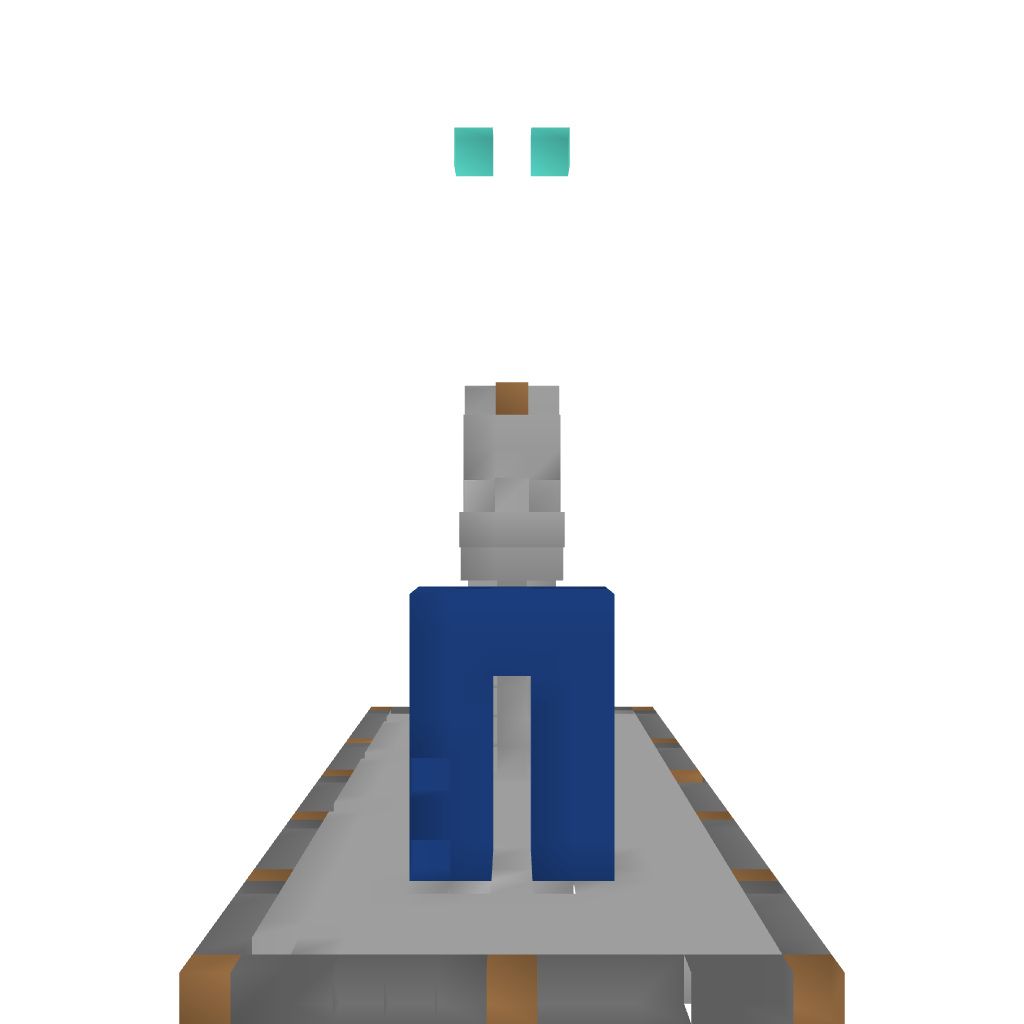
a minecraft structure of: Human fountain